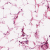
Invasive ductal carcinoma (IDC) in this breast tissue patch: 0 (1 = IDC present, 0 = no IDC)